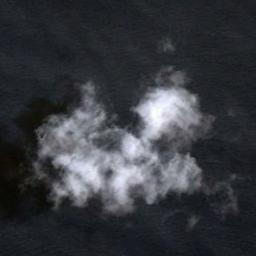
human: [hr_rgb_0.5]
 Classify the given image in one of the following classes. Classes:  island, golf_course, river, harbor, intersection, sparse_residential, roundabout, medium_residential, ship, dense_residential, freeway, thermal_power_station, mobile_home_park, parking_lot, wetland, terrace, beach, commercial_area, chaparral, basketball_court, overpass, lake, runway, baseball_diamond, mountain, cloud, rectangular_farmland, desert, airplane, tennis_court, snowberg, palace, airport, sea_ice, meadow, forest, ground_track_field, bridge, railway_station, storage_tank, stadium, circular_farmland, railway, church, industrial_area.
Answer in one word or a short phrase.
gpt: cloud